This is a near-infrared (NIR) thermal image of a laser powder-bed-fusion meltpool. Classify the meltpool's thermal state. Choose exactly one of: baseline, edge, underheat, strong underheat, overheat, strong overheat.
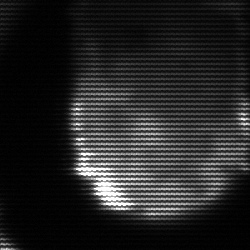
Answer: edge